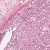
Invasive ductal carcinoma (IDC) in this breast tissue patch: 0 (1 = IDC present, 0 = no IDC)